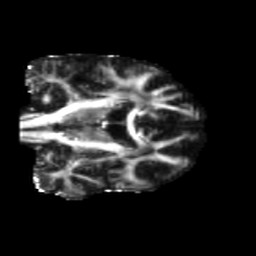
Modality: FA
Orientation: coronal
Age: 73
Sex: female
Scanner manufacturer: siemens
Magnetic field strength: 3 T
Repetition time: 5.25 s
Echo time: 0.08 s